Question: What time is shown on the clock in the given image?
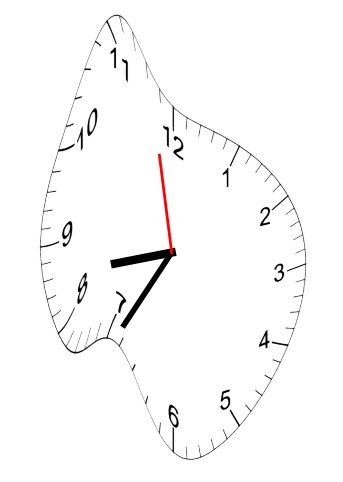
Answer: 08:34:58